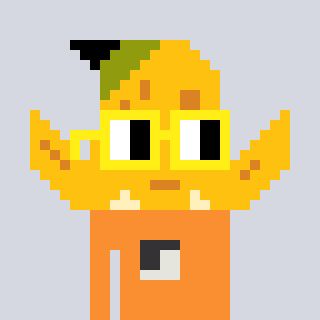
a pixel art character with square yellow glasses, a banana-shaped head and a orange-colored body on a cool background